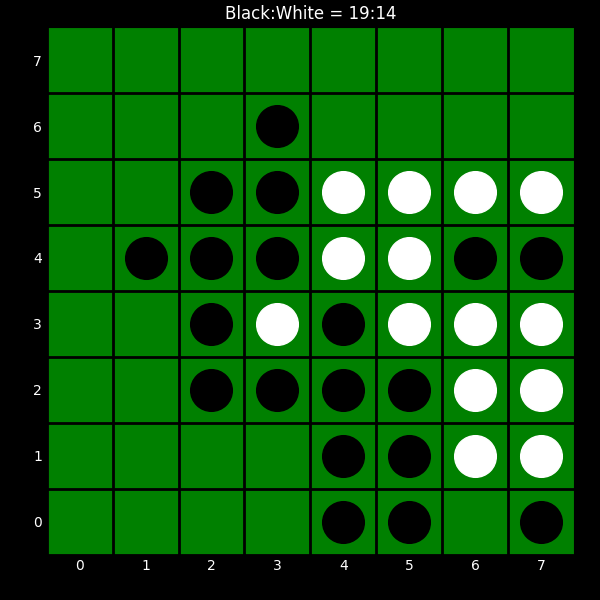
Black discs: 19
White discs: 14